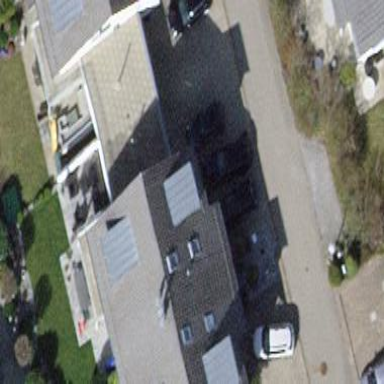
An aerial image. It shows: Semi-detached house with gabled roof.